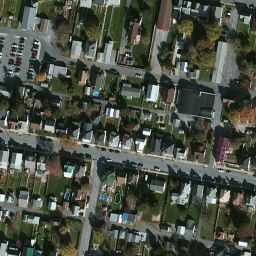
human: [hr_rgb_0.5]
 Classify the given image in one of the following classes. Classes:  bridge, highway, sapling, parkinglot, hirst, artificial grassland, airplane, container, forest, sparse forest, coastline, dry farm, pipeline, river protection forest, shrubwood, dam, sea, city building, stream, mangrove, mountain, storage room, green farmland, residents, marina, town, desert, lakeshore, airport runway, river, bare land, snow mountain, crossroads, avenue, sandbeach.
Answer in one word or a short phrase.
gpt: town